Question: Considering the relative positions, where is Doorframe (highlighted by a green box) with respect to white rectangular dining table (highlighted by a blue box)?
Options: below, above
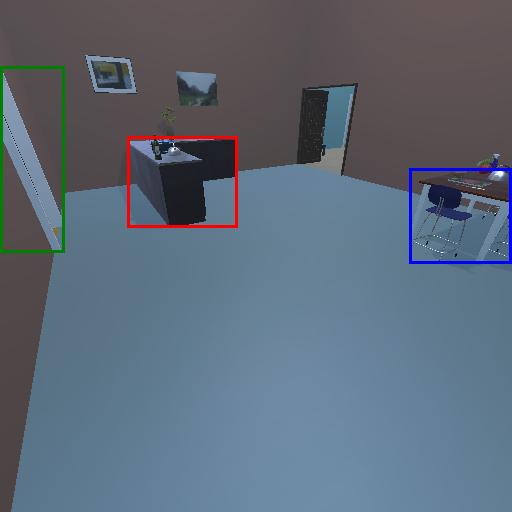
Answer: below